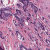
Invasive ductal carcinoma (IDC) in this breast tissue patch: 1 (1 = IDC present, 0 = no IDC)